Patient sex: M
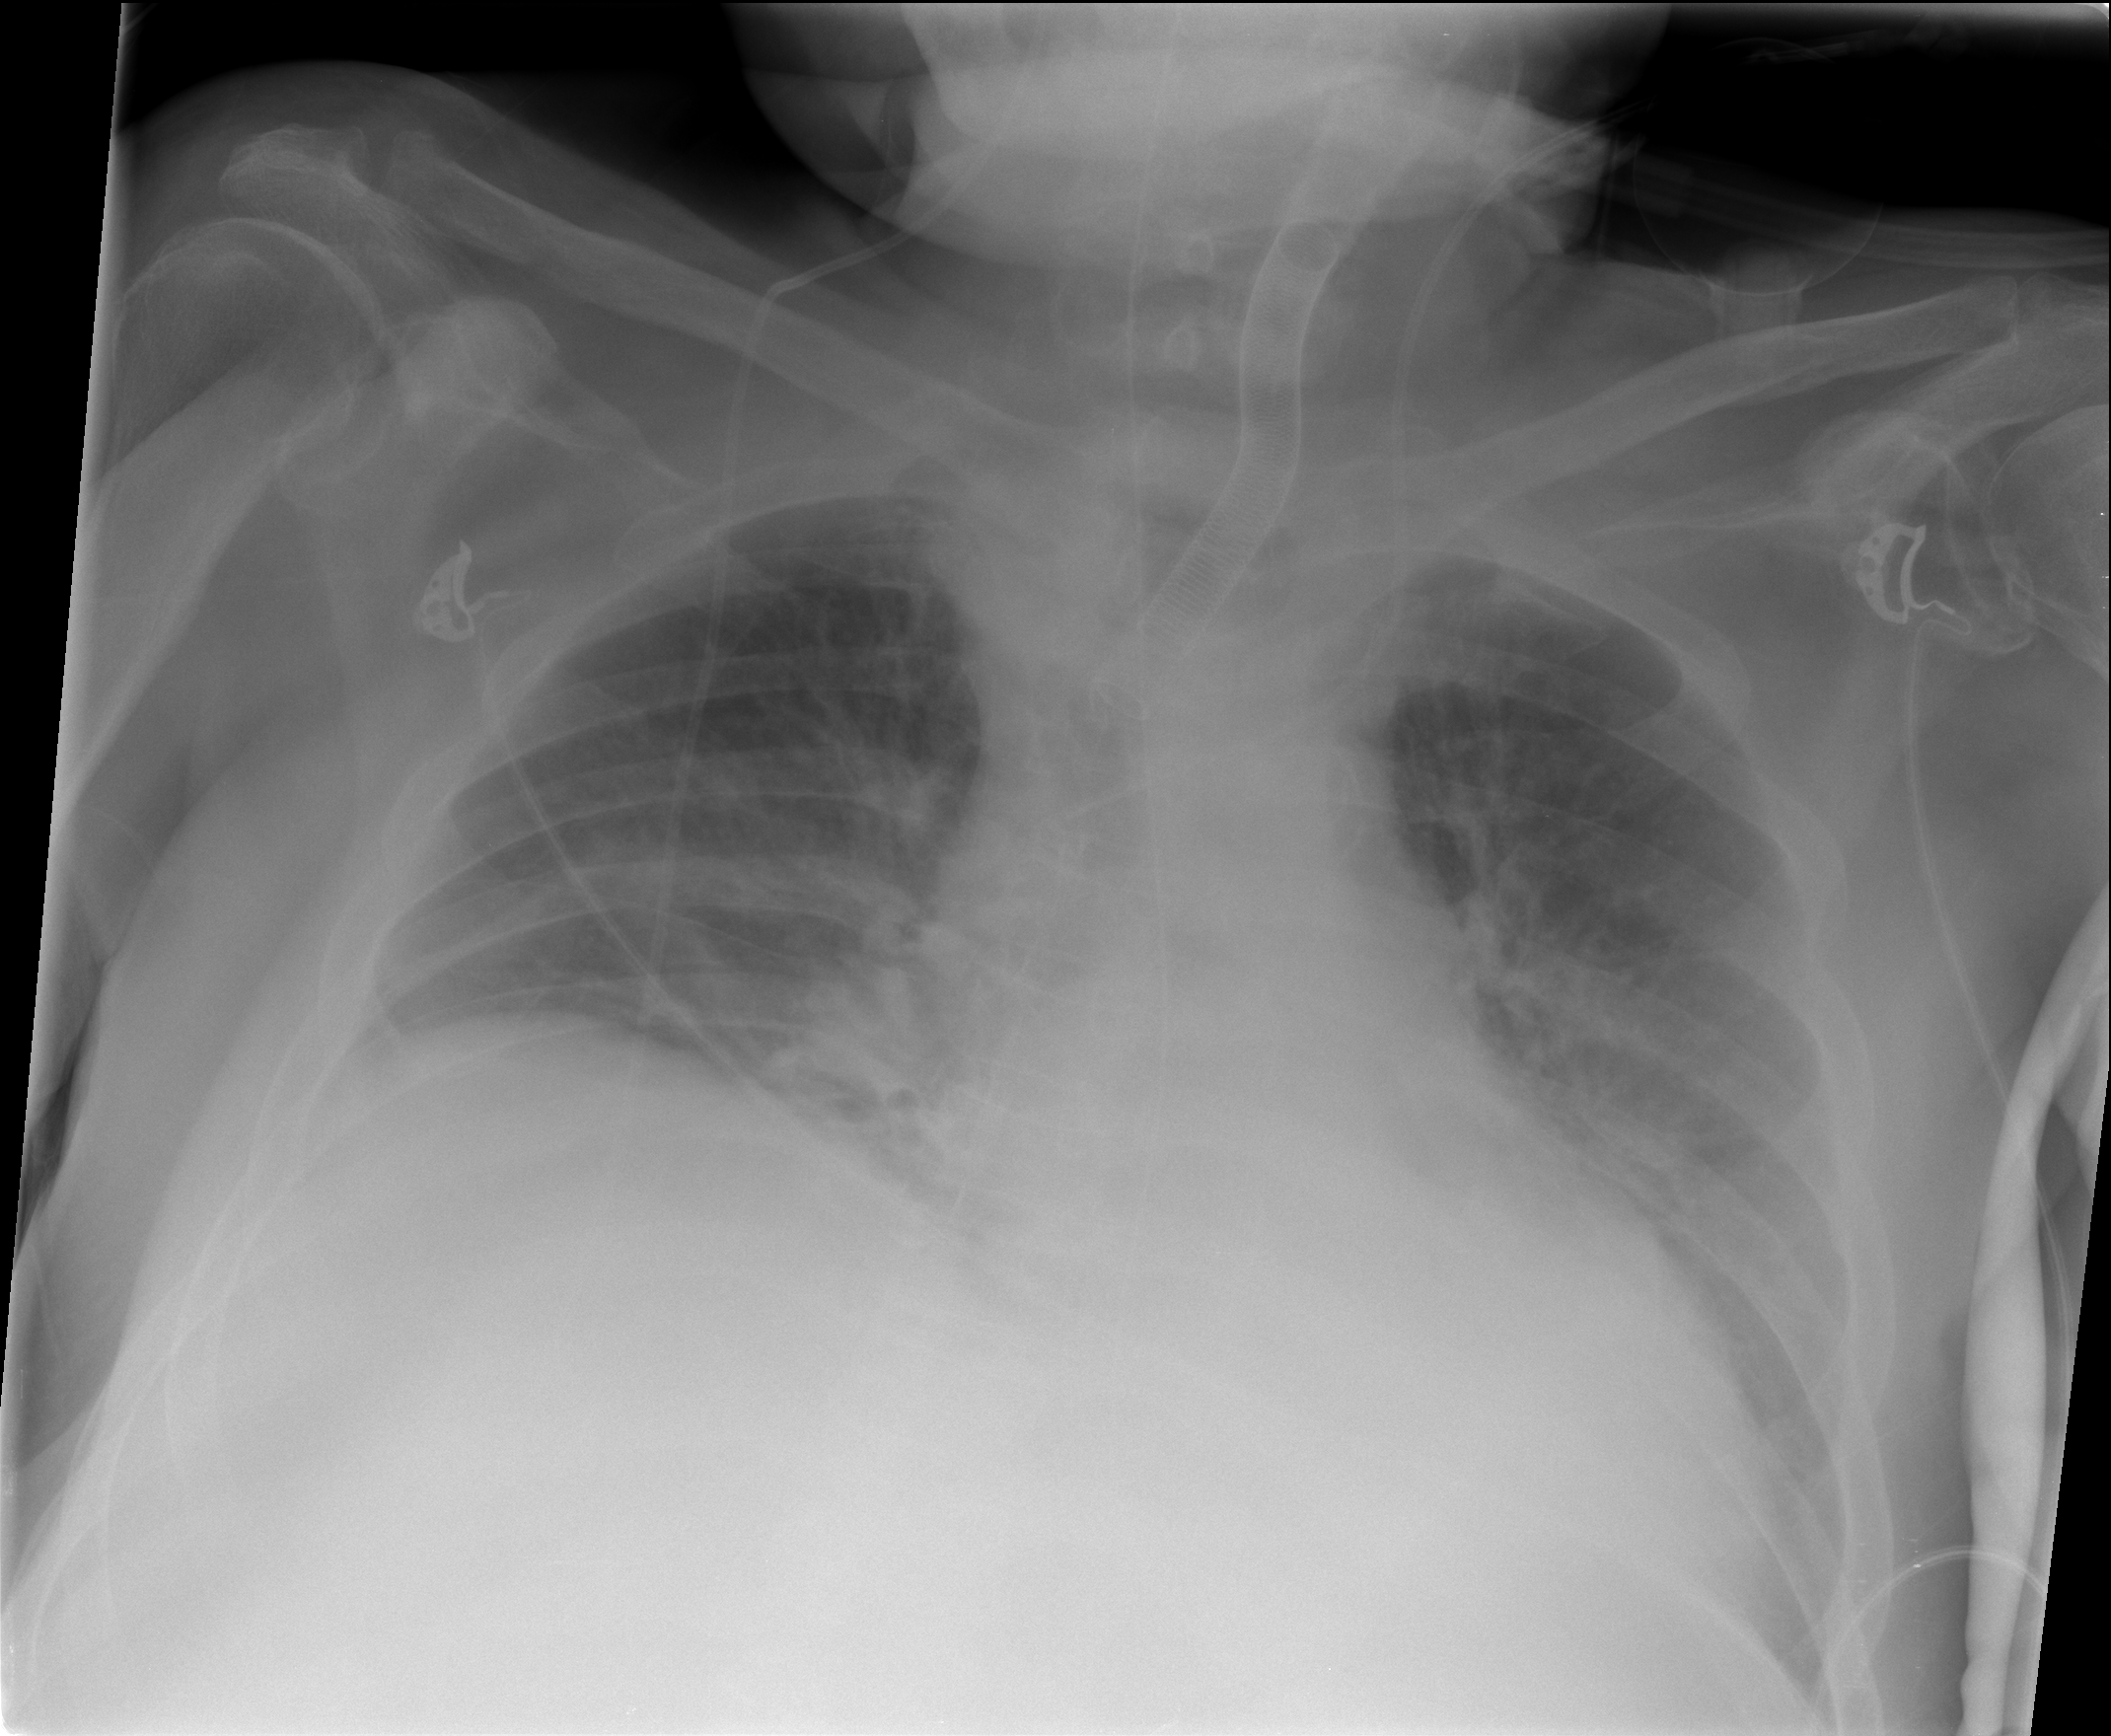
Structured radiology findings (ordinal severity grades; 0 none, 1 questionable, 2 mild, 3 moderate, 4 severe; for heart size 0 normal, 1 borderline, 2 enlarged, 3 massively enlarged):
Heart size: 0
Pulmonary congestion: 2
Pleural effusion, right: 2
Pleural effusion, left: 0
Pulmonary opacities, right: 0
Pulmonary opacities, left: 0
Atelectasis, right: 2
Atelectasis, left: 0